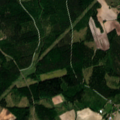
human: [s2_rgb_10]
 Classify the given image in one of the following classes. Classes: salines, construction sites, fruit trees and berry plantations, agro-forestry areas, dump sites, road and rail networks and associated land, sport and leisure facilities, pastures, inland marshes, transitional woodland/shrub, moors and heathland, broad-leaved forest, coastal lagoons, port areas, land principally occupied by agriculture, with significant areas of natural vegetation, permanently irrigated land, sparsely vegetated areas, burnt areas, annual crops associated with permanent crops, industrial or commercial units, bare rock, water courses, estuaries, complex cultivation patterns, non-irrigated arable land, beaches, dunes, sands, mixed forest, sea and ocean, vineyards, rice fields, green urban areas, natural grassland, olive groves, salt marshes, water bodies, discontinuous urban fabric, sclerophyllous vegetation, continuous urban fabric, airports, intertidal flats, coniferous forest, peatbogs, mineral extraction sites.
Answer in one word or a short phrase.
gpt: land principally occupied by agriculture, with significant areas of natural vegetation, coniferous forest, mixed forest, transitional woodland/shrub